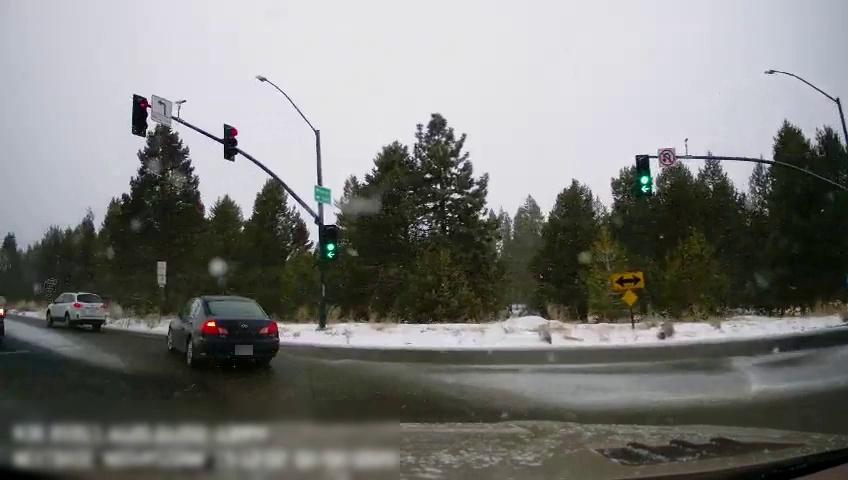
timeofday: Day
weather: Snowy
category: Drivable Space
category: Vehicles | SUV
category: Vehicles | Car
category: Vehicles | SUV
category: Traffic | Lights
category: Traffic | Lights
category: Traffic | Signs
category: Traffic | Lights
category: Traffic | Lights
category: Traffic | Signs
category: Traffic | Signs
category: Traffic | Signs
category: Traffic | Signs
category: Traffic | Signs